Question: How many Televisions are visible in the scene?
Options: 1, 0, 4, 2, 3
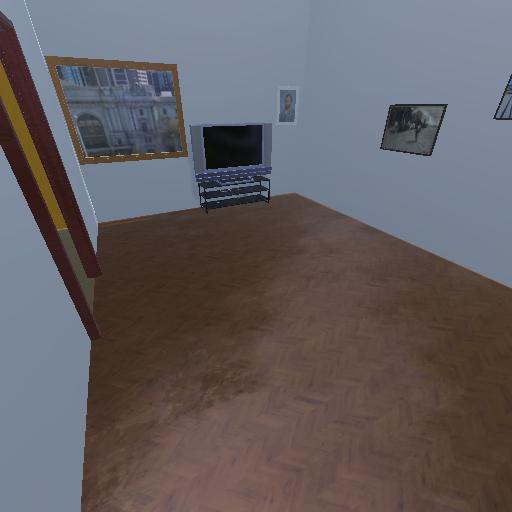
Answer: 1